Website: lowes
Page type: address-validator
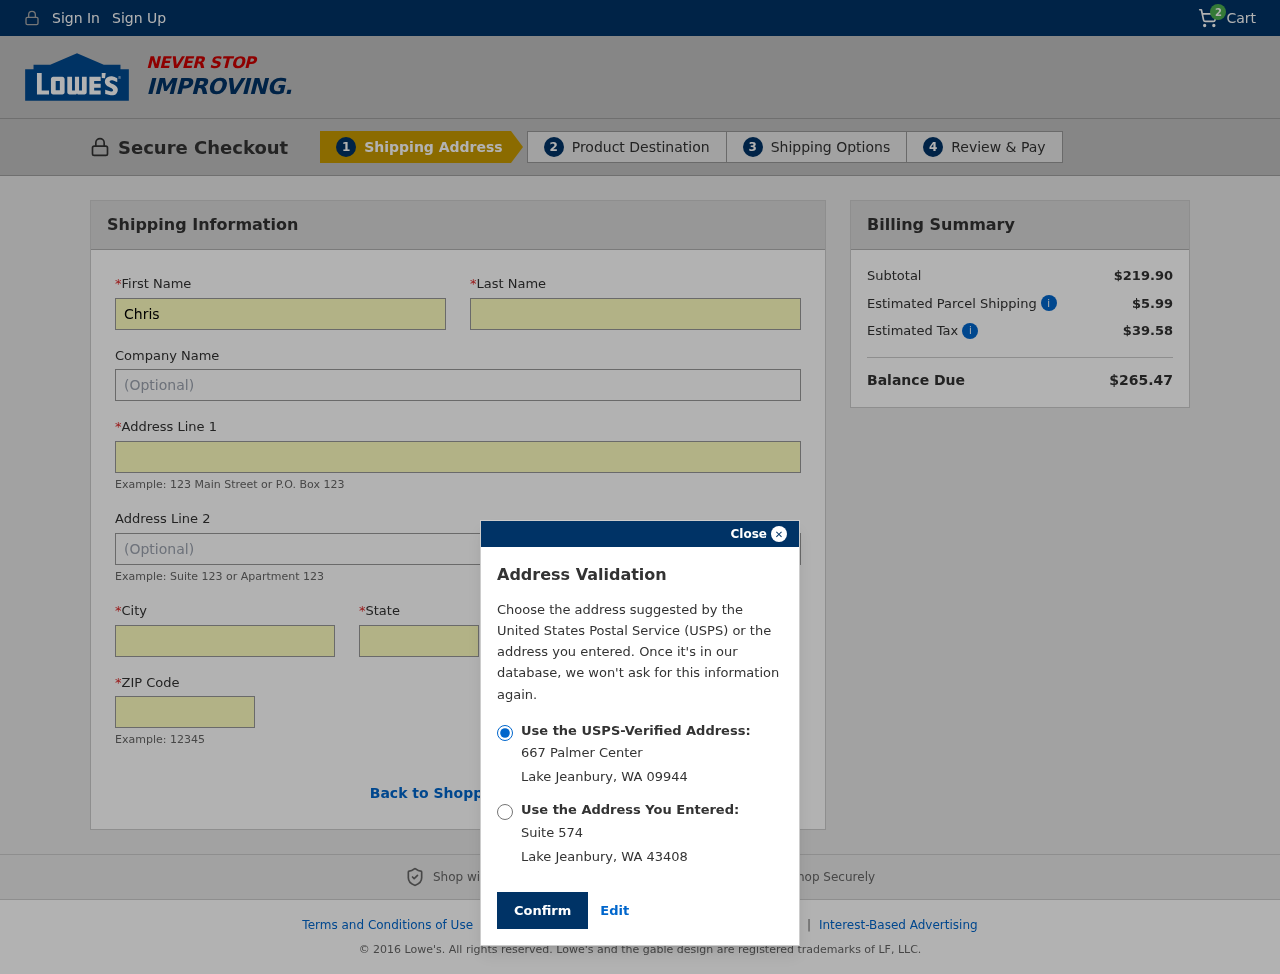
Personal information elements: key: PII_CITY
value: Lake Jeanbury
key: PII_FIRSTNAME
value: Christian
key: PII_LASTNAME
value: Ferguson
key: PII_POSTCODE
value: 09944
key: PII_POSTCODE2
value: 43408
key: PII_STATE
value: Washington
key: PII_STATE_ABBR
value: WA
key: PII_STREET
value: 667 Palmer Center
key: PII_STREET2
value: Suite 574
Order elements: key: ORDER_NUM_ITEMS
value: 2
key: ORDER_SUBTOTAL
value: $219.90
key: ORDER_SHIPPING_COST
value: $5.99
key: ORDER_TAX
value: $39.58
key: ORDER_TOTAL
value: $265.47